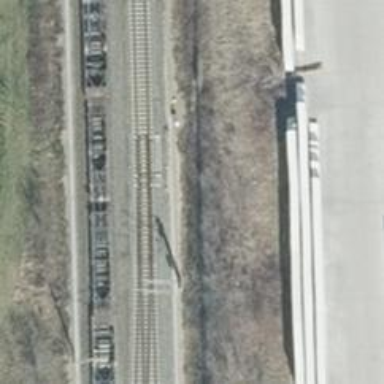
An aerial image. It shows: Railway switch.